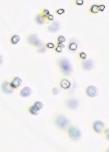
Label: Phaeocystis